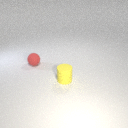
small red rubber sphere to the left of small yellow rubber cylinder